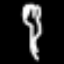
Label: fork